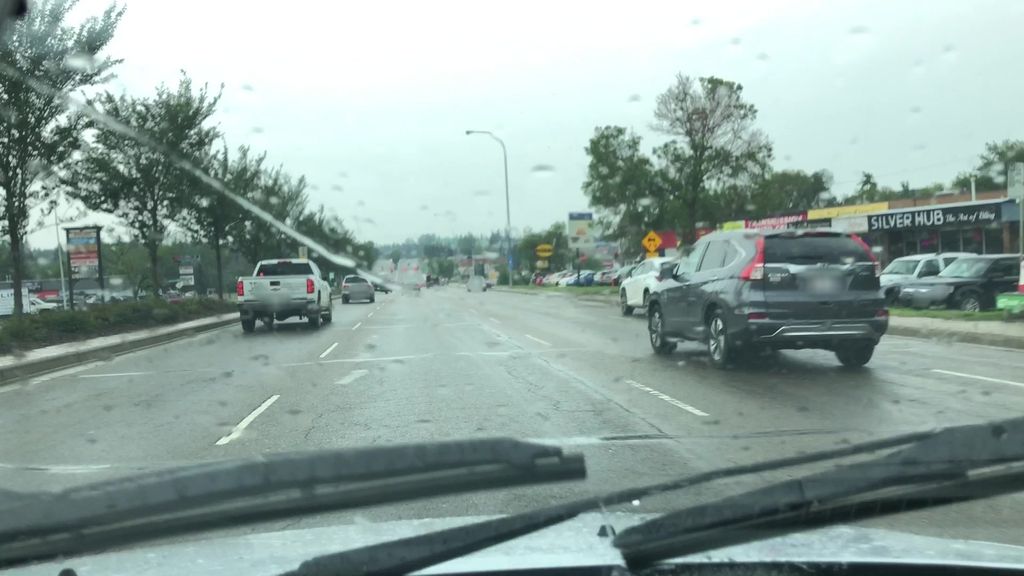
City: edmonton